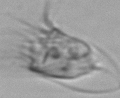
Label: Tintinnina